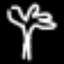
Label: palm tree